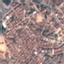
Land use / land cover: Residential